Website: slack
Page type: payment
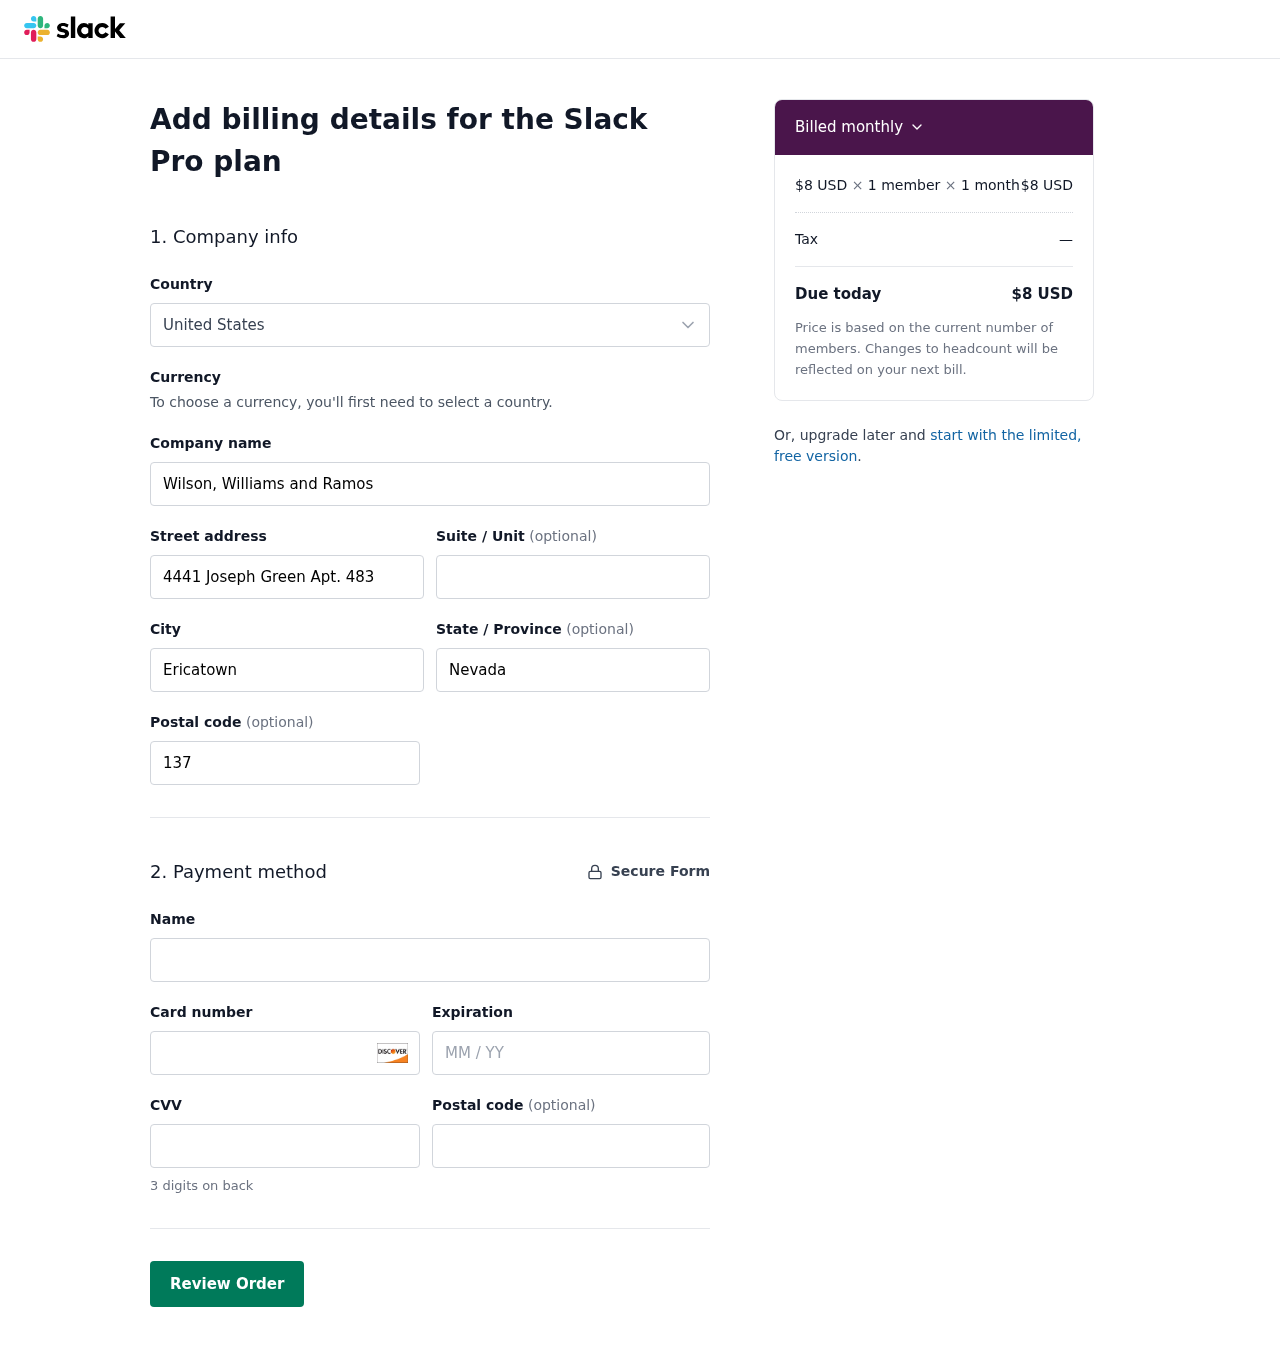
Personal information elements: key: PII_COUNTRY
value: United States
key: PII_COMPANY
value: Wilson, Williams and Ramos
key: PII_STREET
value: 4441 Joseph Green Apt. 483
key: PII_CITY
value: Ericatown
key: PII_STATE
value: Nevada
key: PII_POSTCODE
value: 13789
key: PII_FULLNAME
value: Bryan Weeks
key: PII_CARD_NUMBER
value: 6011 3283 7428 5491
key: PII_CARD_EXPIRY
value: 04/26
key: PII_CARD_CVV
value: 870
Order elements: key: ORDER_PRICE_PER_MEMBER
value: $8 USD
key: ORDER_NUM_MEMBERS
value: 1 member
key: ORDER_NUM_MONTHS
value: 1 month
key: ORDER_SUBTOTAL
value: $8 USD
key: ORDER_TAX
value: —
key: ORDER_TOTAL
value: $8 USD